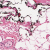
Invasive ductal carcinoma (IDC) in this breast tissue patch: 0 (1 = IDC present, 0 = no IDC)